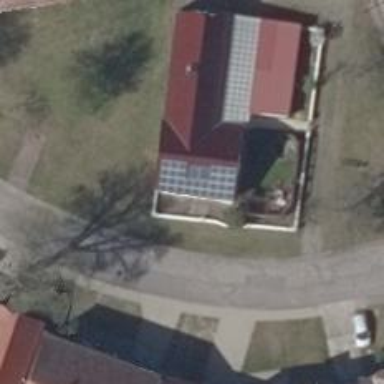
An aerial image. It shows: Small solar photovoltaic panel generator is producing electricity.